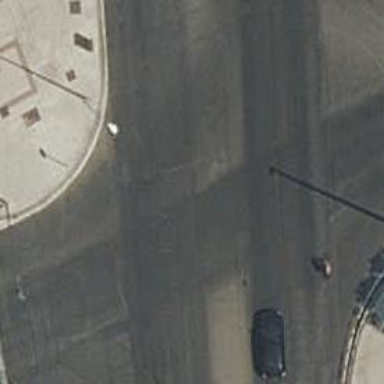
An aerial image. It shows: Road with traffic signals.